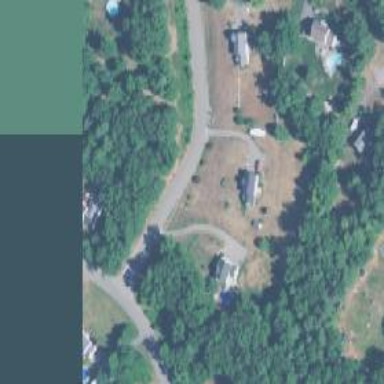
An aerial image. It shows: Driveway leading to service road.